九年级 · 解析几何
如图, 在 $\odot O$ 中, 弦 $B D$ 与弦 $C E$ 相交于点 $F, \angle D F C=115^{\circ}, \overparen{B C}=4 \overparen{D E}$,延长 $E C$ 至点 $A$, 连接 $D A$, 设 $\angle A=\alpha$, 则 $\alpha$ 的取值范围是 $\qquad$ .

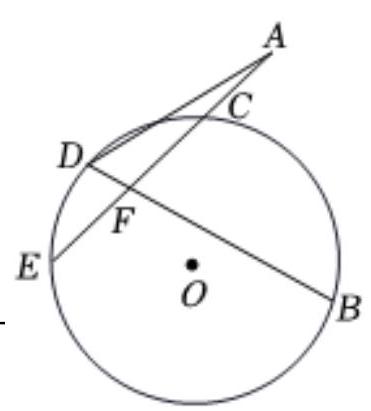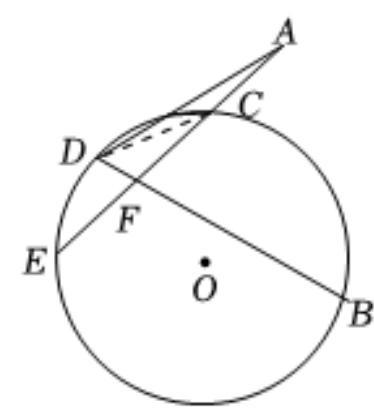
答案:  $0^{\circ}<\alpha<13^{\circ}$

解析: 解: 连接 $C D$,

$\because \overparen{B C}=4 \overparen{D E}$,

$\therefore \angle B D C=4 \angle D C E$,

$\because \angle B D C+\angle D C E+\angle D F C=180^{\circ}, \angle D F C=115^{\circ}$,

$\therefore 4 \angle D C E+\angle D C E+115^{\circ}=180^{\circ}$,

$\therefore \angle D C E=13^{\circ}$,

$\because \angle D C E$ 是 $\triangle D C A$ 的一个外角,

$\therefore \angle A<\angle D C E$,

$\therefore 0^{\circ}<\alpha<13^{\circ}$,

故答案为: $0^{\circ}<\alpha<13^{\circ}$.

连接 $C D$, 根据 $\overparen{B C}=4 \overparen{D E}$ 可得到 $\angle B D C=4 \angle D C E$, 再根据三角形的内角和定理求得 $\angle D C E=13^{\circ}$, 然后根据三角形的外角性质得到 $\angle A<\angle D C E$ 可得到结论.

本题考查弧、弦、圆周角的关系、三角形的内角和定理、三角形的外角性质, 熟练掌握弧与圆周角的关系以及三角形的外角性质是解答的关键.